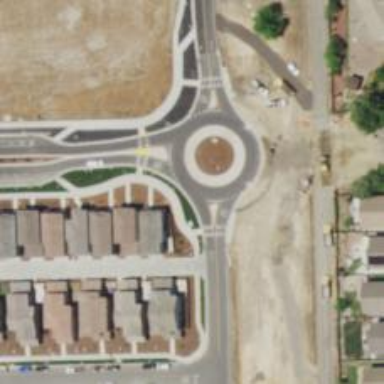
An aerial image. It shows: Residential road that intersects with roundabout.